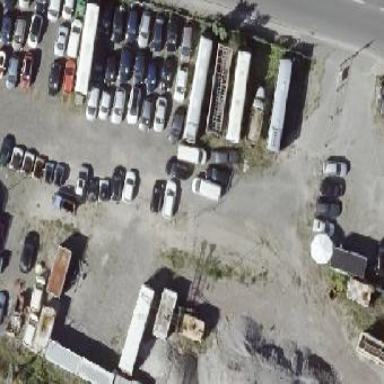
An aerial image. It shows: Car shop in retail area.